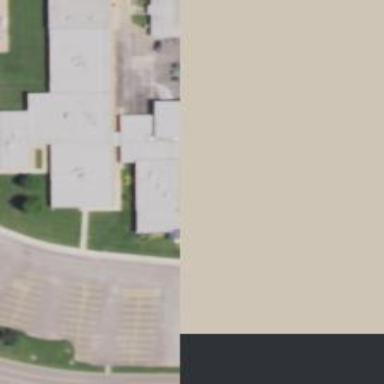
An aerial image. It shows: School.